Question: What is the reading of this measurement?
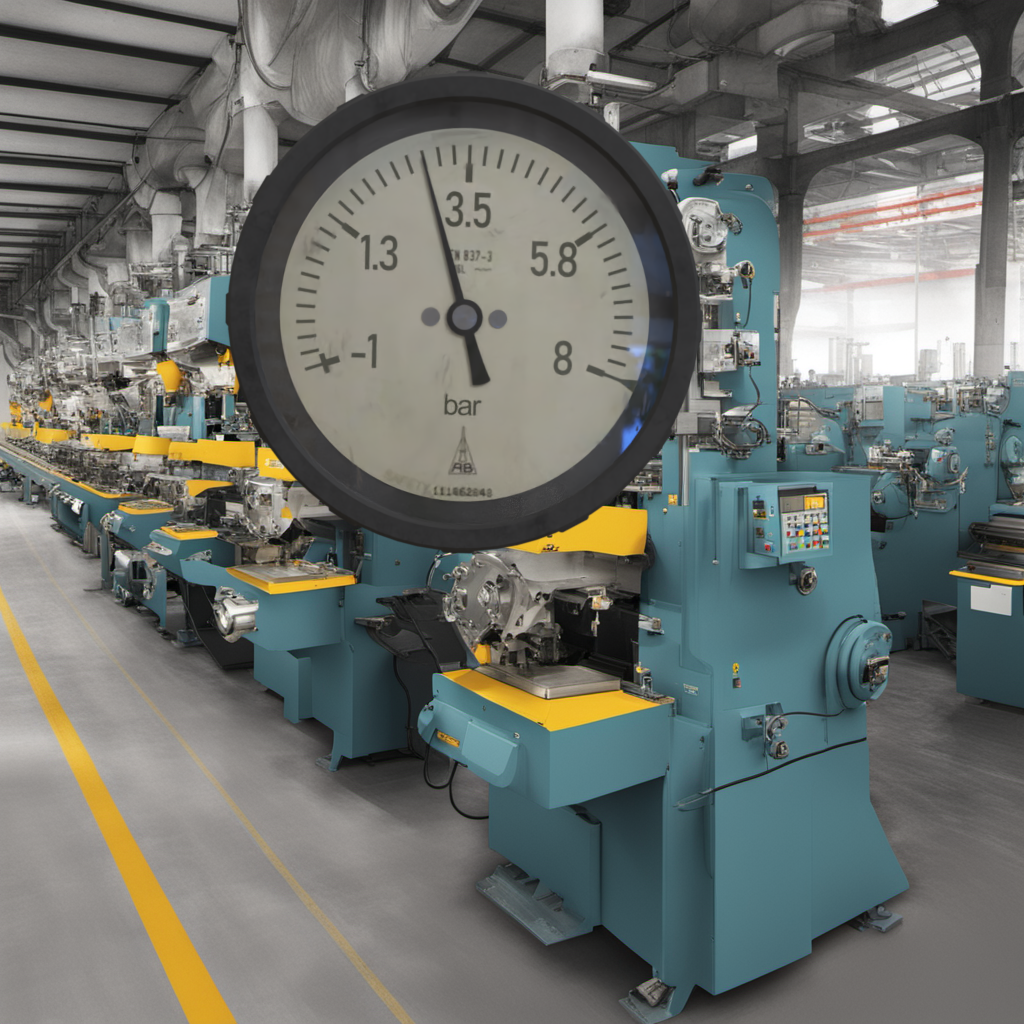
Answer: The result is 2.84
Question: What is the reading range of this measurement?
Answer: The range is from -1 to 8
Question: What is the minimum and maximum value of this measurement?
Answer: The minimum value is -1 and the maximum value is 8